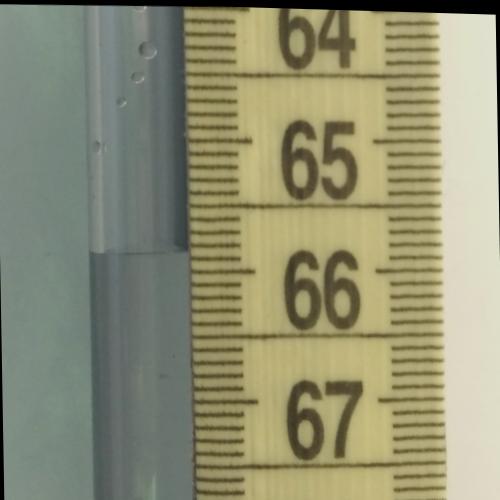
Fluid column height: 65.8 cm